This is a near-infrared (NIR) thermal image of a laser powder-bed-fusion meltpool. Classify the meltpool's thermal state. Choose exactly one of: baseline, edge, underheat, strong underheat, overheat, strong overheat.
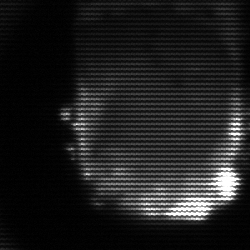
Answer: baseline